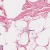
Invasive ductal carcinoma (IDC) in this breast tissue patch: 0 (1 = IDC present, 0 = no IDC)